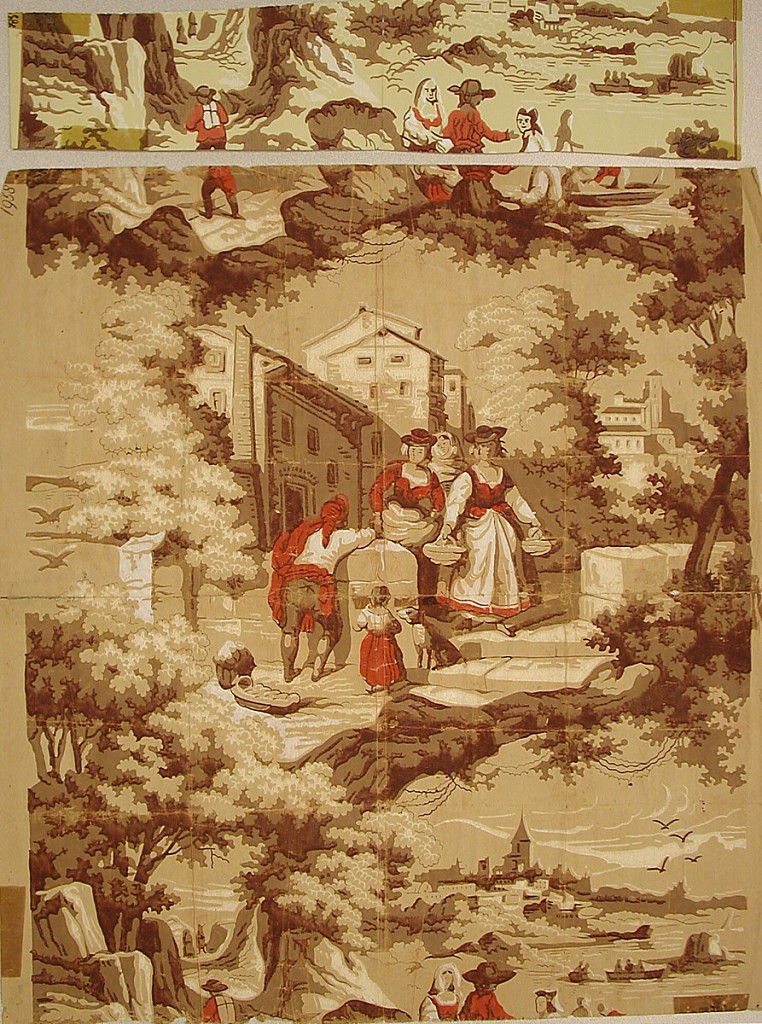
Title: Sidewall
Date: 1863
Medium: Machine-printed on newspaper
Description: a) Printed on recto, scenic vignettes with two alternating views. Central view is of five figures and a dog on stairs surrounded by buildings and trees. The other scene, split between the top and bottom of the paper, is a boating scene in a harbor. Printed in orange-red, white and brown on ungrounded paper.  "1958" printed in top left selvedge.  Printed on verso, is "The Weekly Junior Register", dated April 9, 1863, from Franklin, Louisiana. Civil War newspaper; b) is a reproduction of the original wallpaper design.